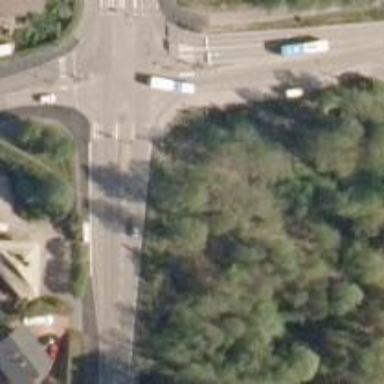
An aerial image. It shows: Crossing on the road.